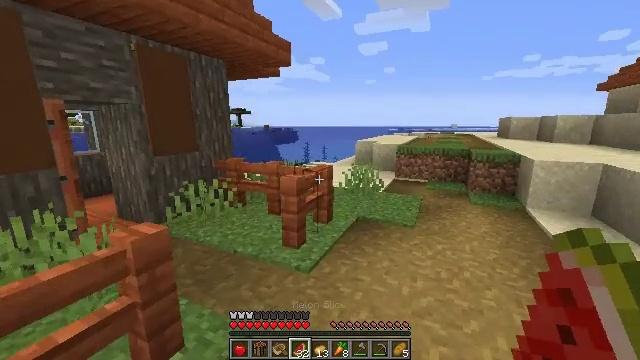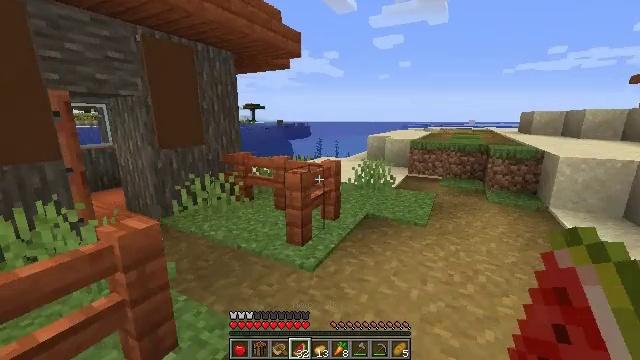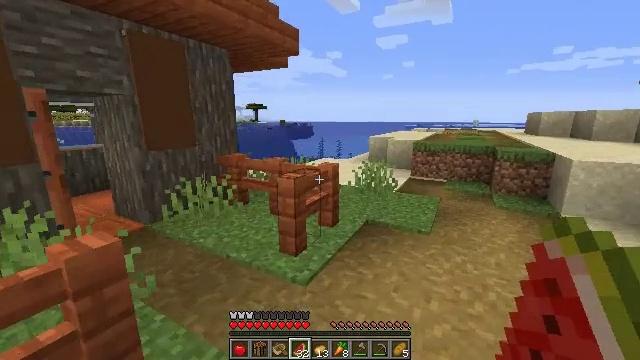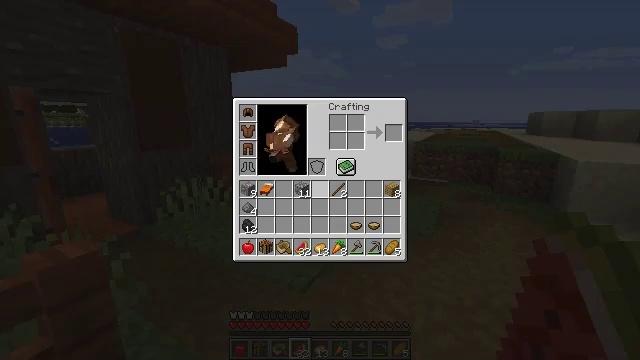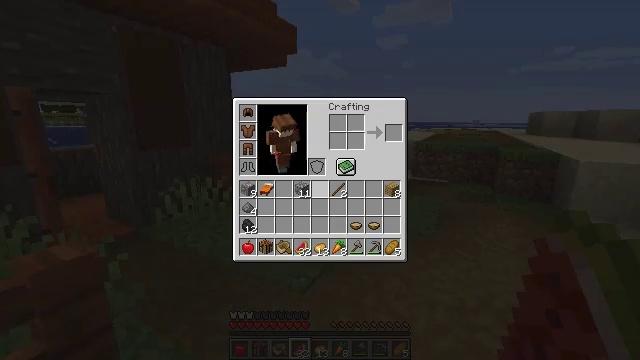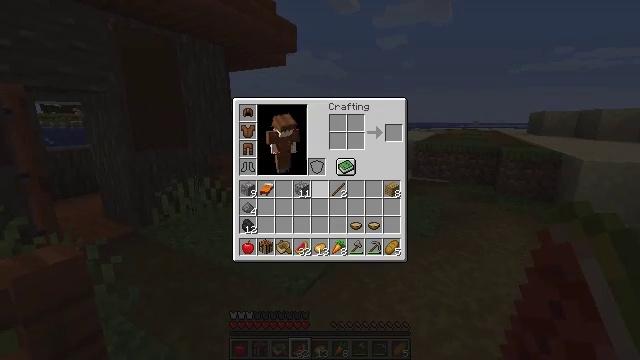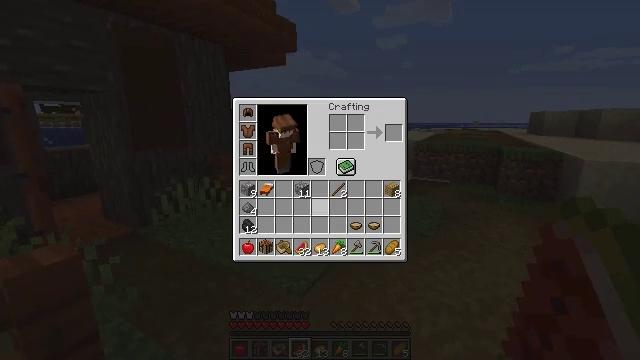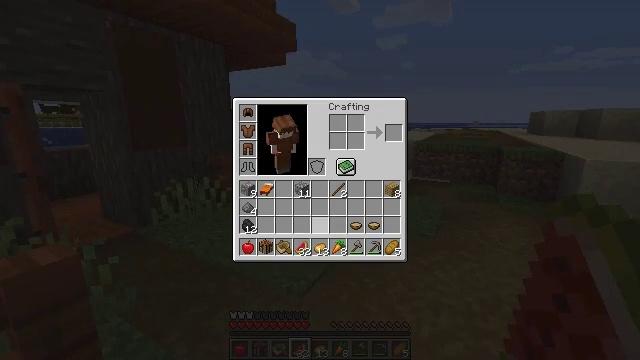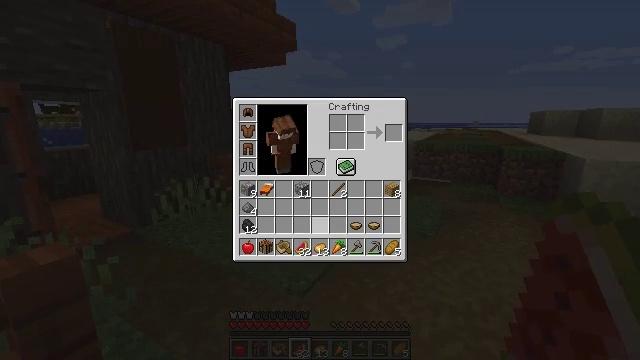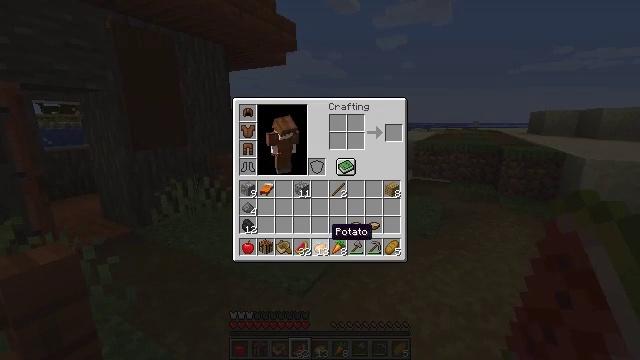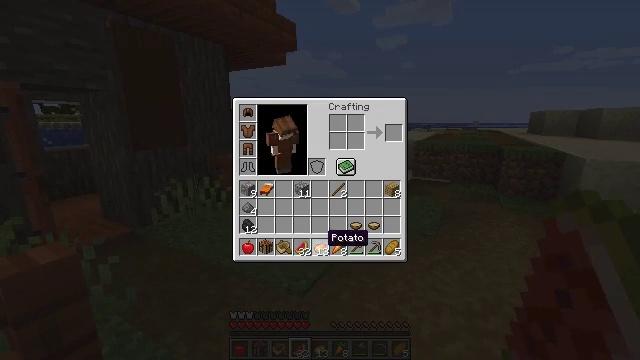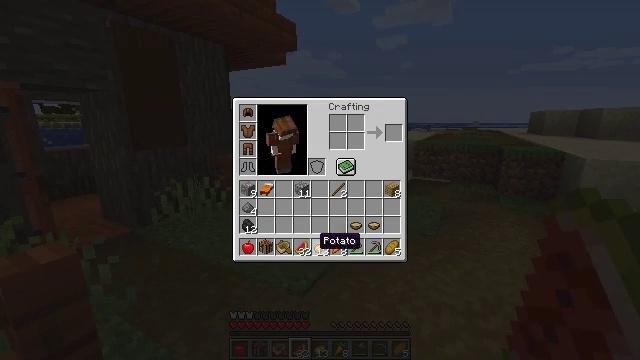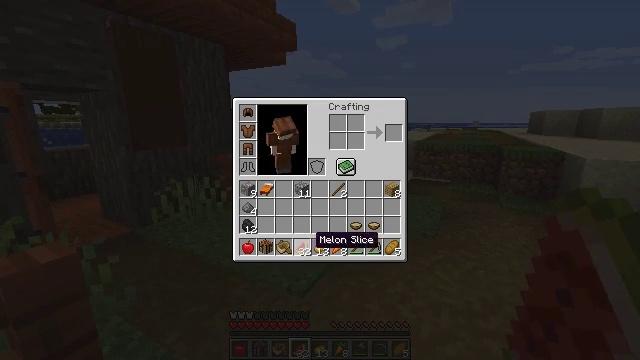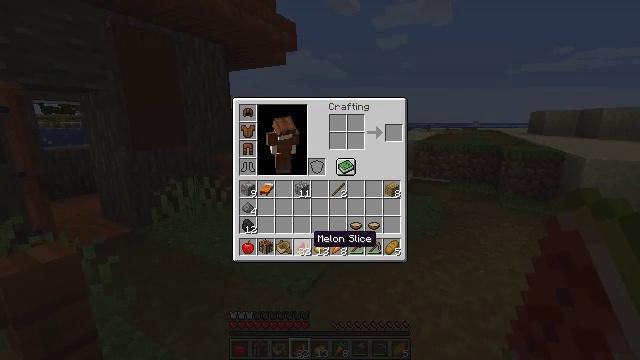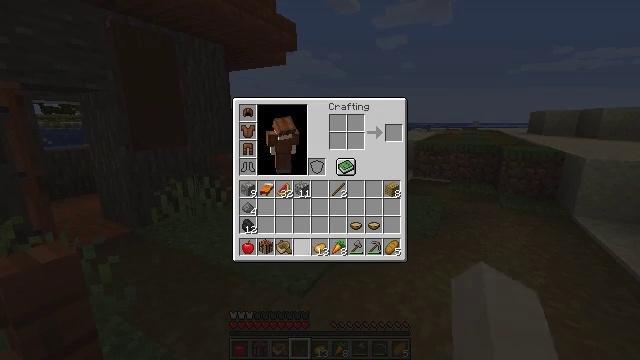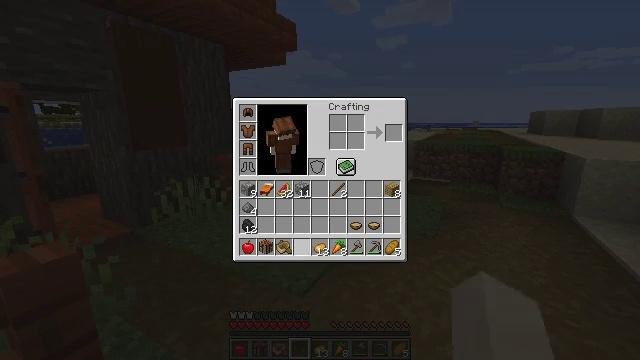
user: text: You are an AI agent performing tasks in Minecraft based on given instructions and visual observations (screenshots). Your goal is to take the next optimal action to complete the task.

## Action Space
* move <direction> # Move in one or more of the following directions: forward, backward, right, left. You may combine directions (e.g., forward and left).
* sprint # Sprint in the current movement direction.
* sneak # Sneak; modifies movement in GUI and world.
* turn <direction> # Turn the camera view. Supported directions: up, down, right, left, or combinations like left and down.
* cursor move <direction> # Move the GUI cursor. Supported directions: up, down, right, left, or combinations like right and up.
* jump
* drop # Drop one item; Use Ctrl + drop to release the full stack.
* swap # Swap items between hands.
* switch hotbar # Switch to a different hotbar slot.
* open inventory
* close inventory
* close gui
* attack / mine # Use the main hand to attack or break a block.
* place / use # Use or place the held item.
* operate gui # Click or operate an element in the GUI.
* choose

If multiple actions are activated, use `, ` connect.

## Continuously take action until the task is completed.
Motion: motion action
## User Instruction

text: Attack the acacia fence to break it.
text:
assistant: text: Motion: move forward, turn left and down
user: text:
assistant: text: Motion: move forward
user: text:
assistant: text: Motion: move forward, close inventory
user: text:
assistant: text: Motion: close inventory
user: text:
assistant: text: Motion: cursor move down, close inventory
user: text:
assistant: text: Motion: sneak, cursor move down, open gui
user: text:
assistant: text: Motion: sneak, cursor move down
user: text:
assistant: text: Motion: sneak, cursor move right and down
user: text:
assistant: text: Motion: sneak, cursor move down
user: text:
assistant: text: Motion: sneak
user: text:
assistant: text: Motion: sneak, cursor move left
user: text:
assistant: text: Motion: sneak
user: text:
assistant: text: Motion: sneak
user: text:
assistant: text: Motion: sneak, operate gui
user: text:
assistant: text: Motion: sneak, operate gui
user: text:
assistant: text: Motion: sneak, cursor move right
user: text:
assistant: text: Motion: sneak
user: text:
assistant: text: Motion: sneak
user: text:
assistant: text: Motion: sneak
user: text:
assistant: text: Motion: sneak
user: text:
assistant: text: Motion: sneak, cursor move down
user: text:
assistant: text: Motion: sneak
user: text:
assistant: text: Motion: sneak
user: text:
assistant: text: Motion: sneak
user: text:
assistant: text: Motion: sneak
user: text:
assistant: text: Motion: sneak
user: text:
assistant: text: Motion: sneak
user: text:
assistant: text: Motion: sneak
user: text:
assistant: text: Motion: sneak
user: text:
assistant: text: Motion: sneak